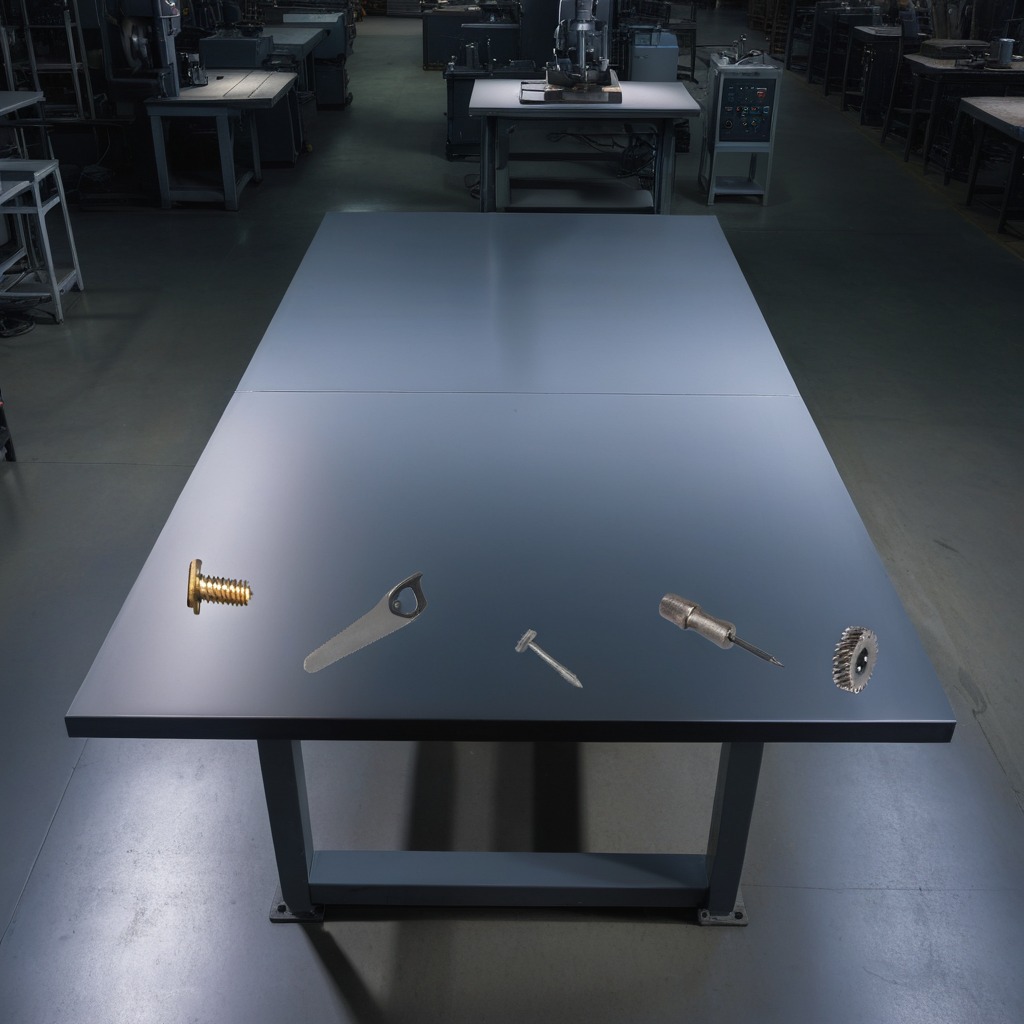
A gear with teeth, a screw, an iron nail, a saw, and a screwdriver are lying on the tabletop.